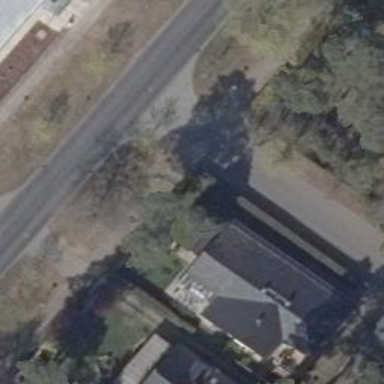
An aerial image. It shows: Residential road with asphalt surface and sidewalk on the left side.